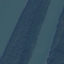
Land use / land cover class: River